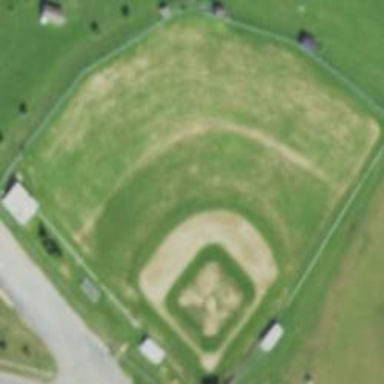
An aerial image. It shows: Baseball pitch for leisure and sports activities.